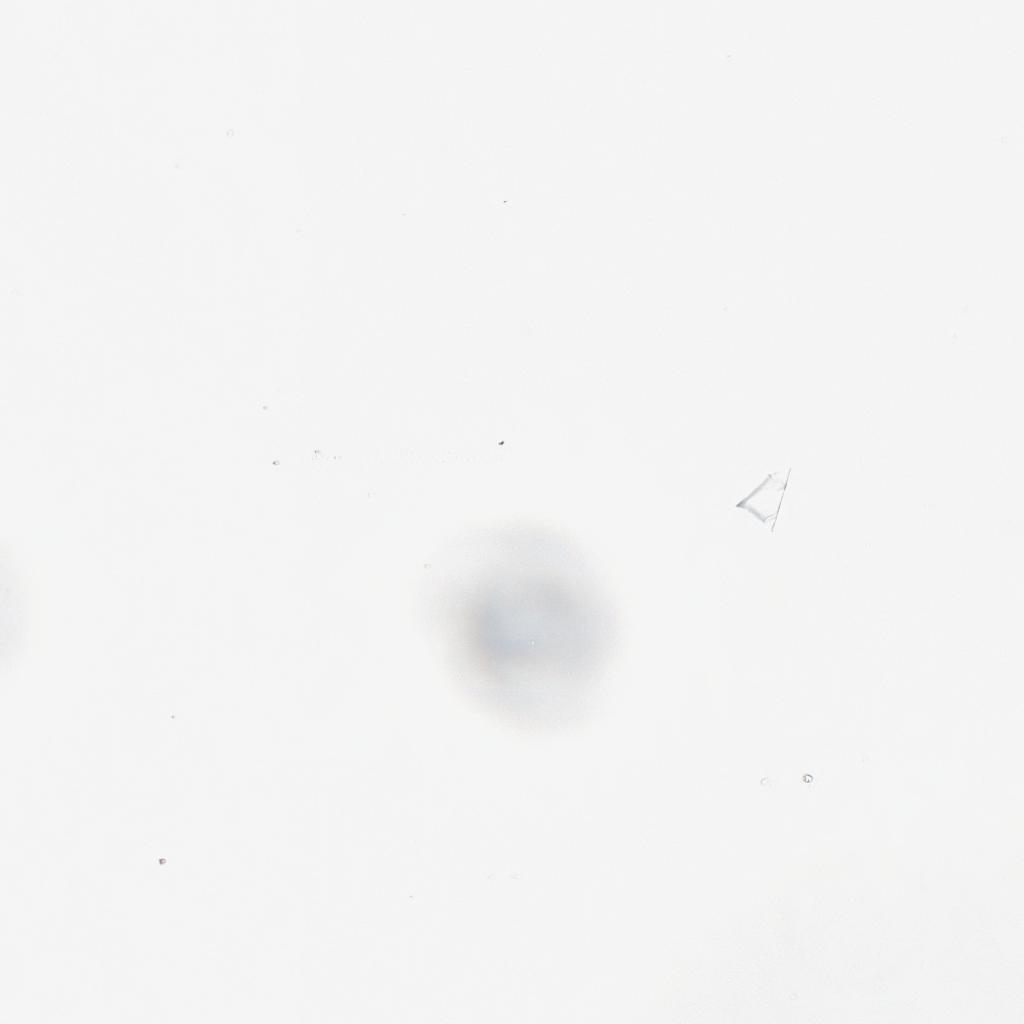
Label: Non-Tumor